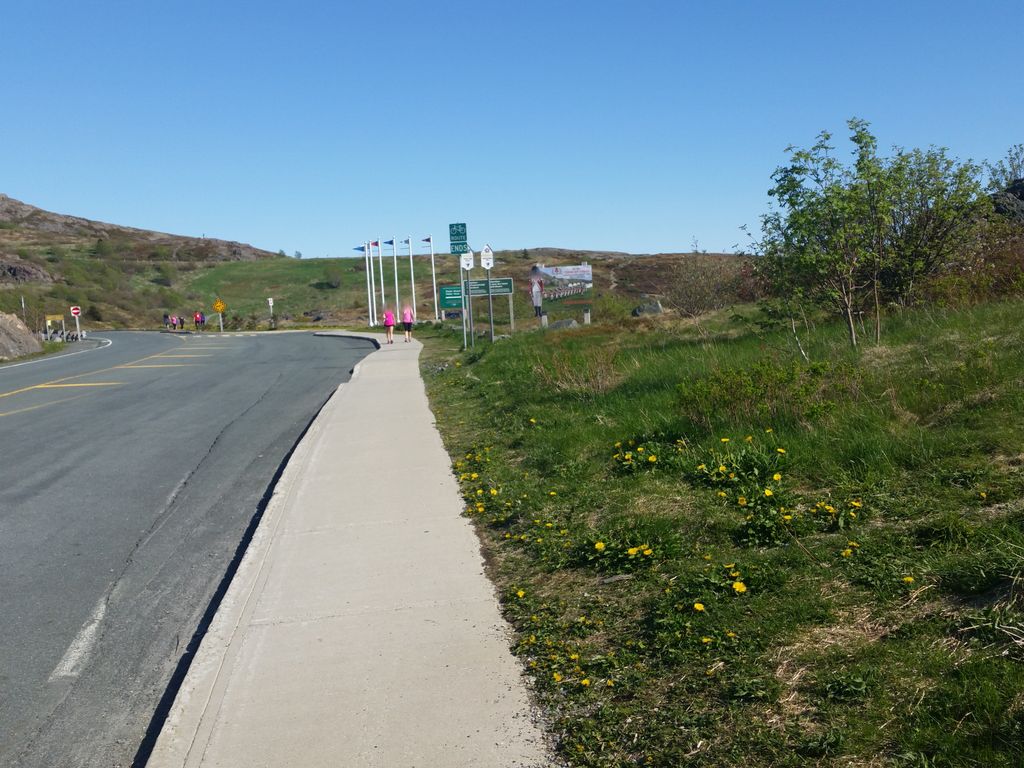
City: st_johns